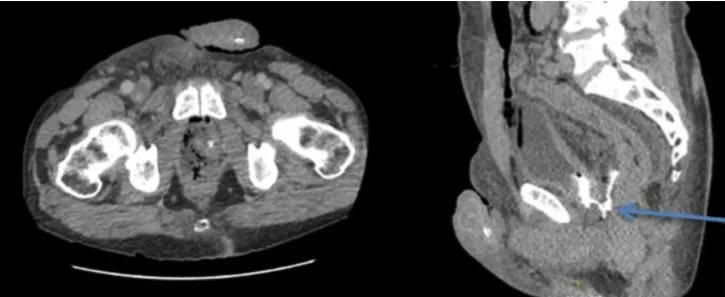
CT abdomen with intravesical contrast administered via catheter, illustrates a small amount of contrast in the urinary bladder with extraluminal contrast collected in the prostate bed. This indicates a dorsal bladder wall defect, suggesting that there is an open communication between the urinary bladder and surgical bed. The arrow points to the extraluminal contrast. On the left side (transverse section), a defect of the ventral rectal wall is illustrated.
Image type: radiology (ct)